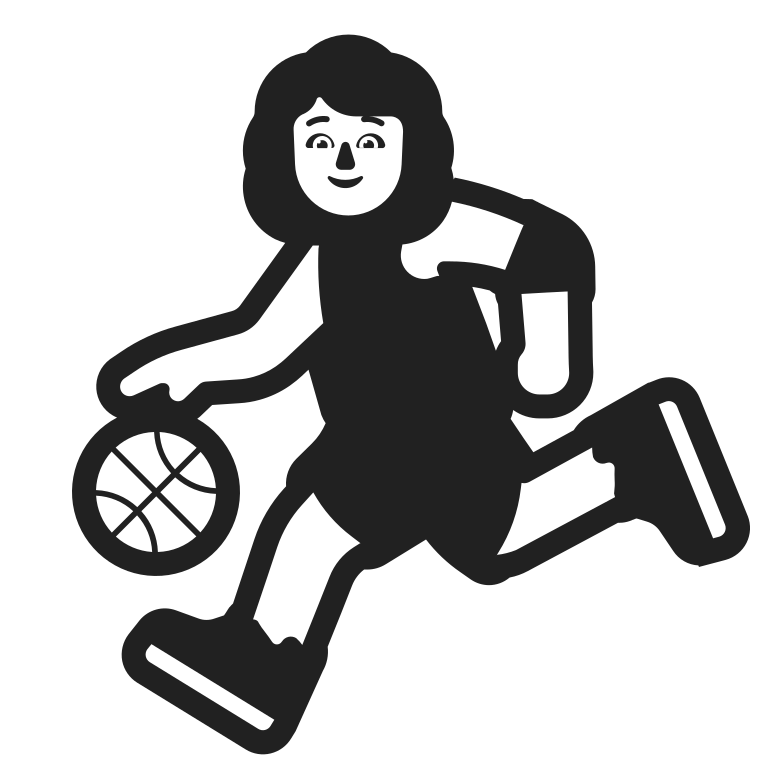
woman bouncing ball high contrast default